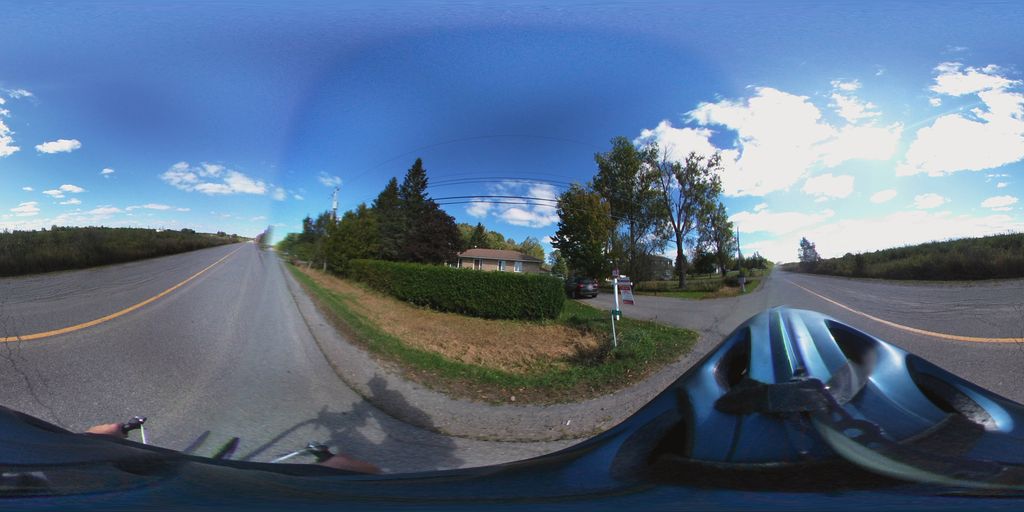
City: ottawa-gatineau